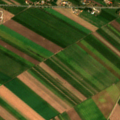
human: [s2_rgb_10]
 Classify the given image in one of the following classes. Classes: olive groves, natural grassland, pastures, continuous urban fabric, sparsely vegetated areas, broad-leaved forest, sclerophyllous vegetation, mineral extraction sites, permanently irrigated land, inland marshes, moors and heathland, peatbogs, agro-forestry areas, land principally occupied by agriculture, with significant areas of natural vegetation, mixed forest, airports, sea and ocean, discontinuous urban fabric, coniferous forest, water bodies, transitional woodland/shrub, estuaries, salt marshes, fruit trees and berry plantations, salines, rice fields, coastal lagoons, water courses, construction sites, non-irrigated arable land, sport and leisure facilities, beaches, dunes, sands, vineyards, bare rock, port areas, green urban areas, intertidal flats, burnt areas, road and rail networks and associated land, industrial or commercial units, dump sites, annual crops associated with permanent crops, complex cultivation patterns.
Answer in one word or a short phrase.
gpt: non-irrigated arable land, complex cultivation patterns